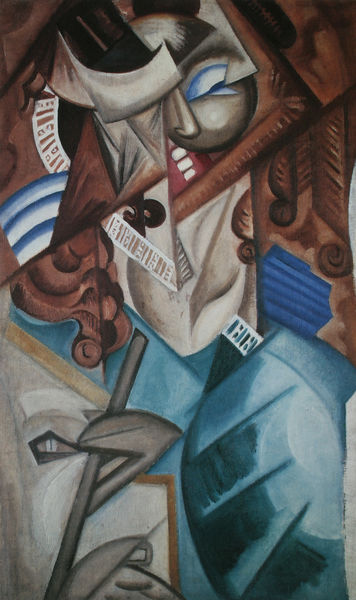
Titel: Zirkus
Künstler: Olga Rozanowa
Institution: Privatsammlung
Schlagwörter: blau, blätter, dunkel, gemälde, hand, kopf, körper, weiß, gelb, grün, kubismus, kubistisch, ocker, braun, daumen, finger, frau, frisur, geschwungen, grau, haar, kleid, mund, nase, schwarz, türkis, blick, dame, rot, tuch, beige, muster, anzug, augen, band, gesicht, haupt, kleidung, mensch, hals, hände, portrait, porträt, öl, auge, haare, schnur, stoff, locke, locken, kreis, rund, stock, chaos, hellblau, schrift, stab, moderne, abstrakt, farben, flächen, modern, formen, linien, weis, banner, streifen, striche, abstraktion, collage, eckig, linie, form, strich, wirr, pupille, ecken, fragment, geometrisch, flöte, zähne, blaugrün, picasso, wut, bänder, kanten, geometrie, fletschen, rundungen, schillerlocken, banderole, gegenstände, spruchband, mist, expresionismus, müll, lid, braque, leger, pablo, fingernagel, konfus, ogen, formem, n, musiker art nouveau, gschnungen, #haare, brotbraun